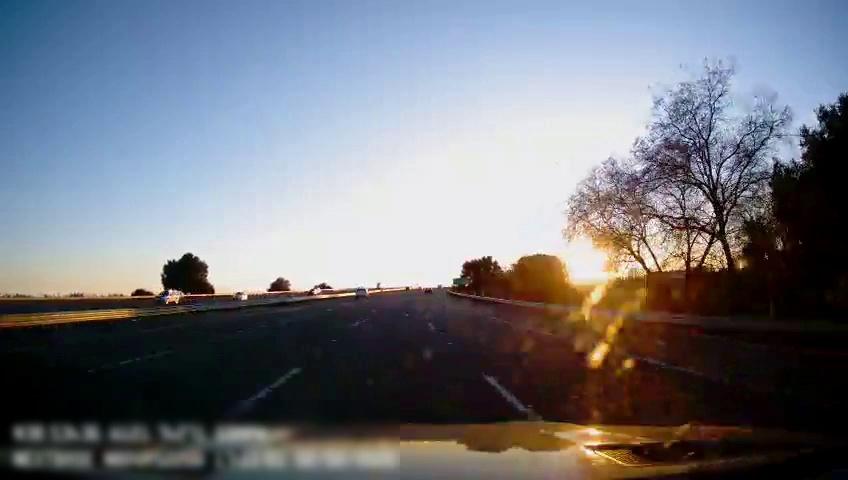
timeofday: Day
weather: Sunny
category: Drivable Space
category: Drivable Space
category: Vehicles | SUV
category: Vehicles | SUV
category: Vehicles | Car
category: Vehicles | SUV
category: Lanes | Alternate Lane
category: Lanes | Alternate Lane
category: Lanes | Current Lane
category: Lanes | Current Lane
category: Lanes | Alternate Lane
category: Traffic | Signs